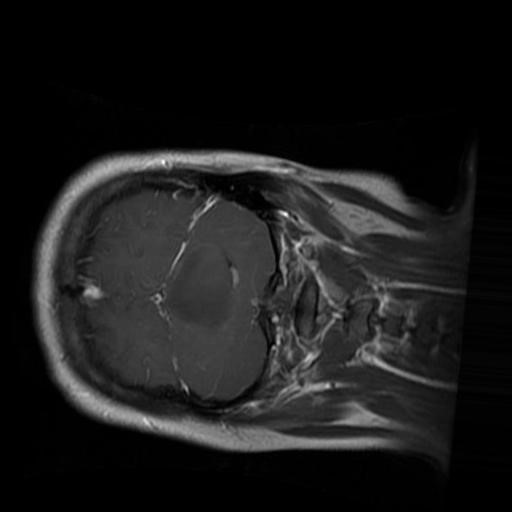
Label: brain_glioma